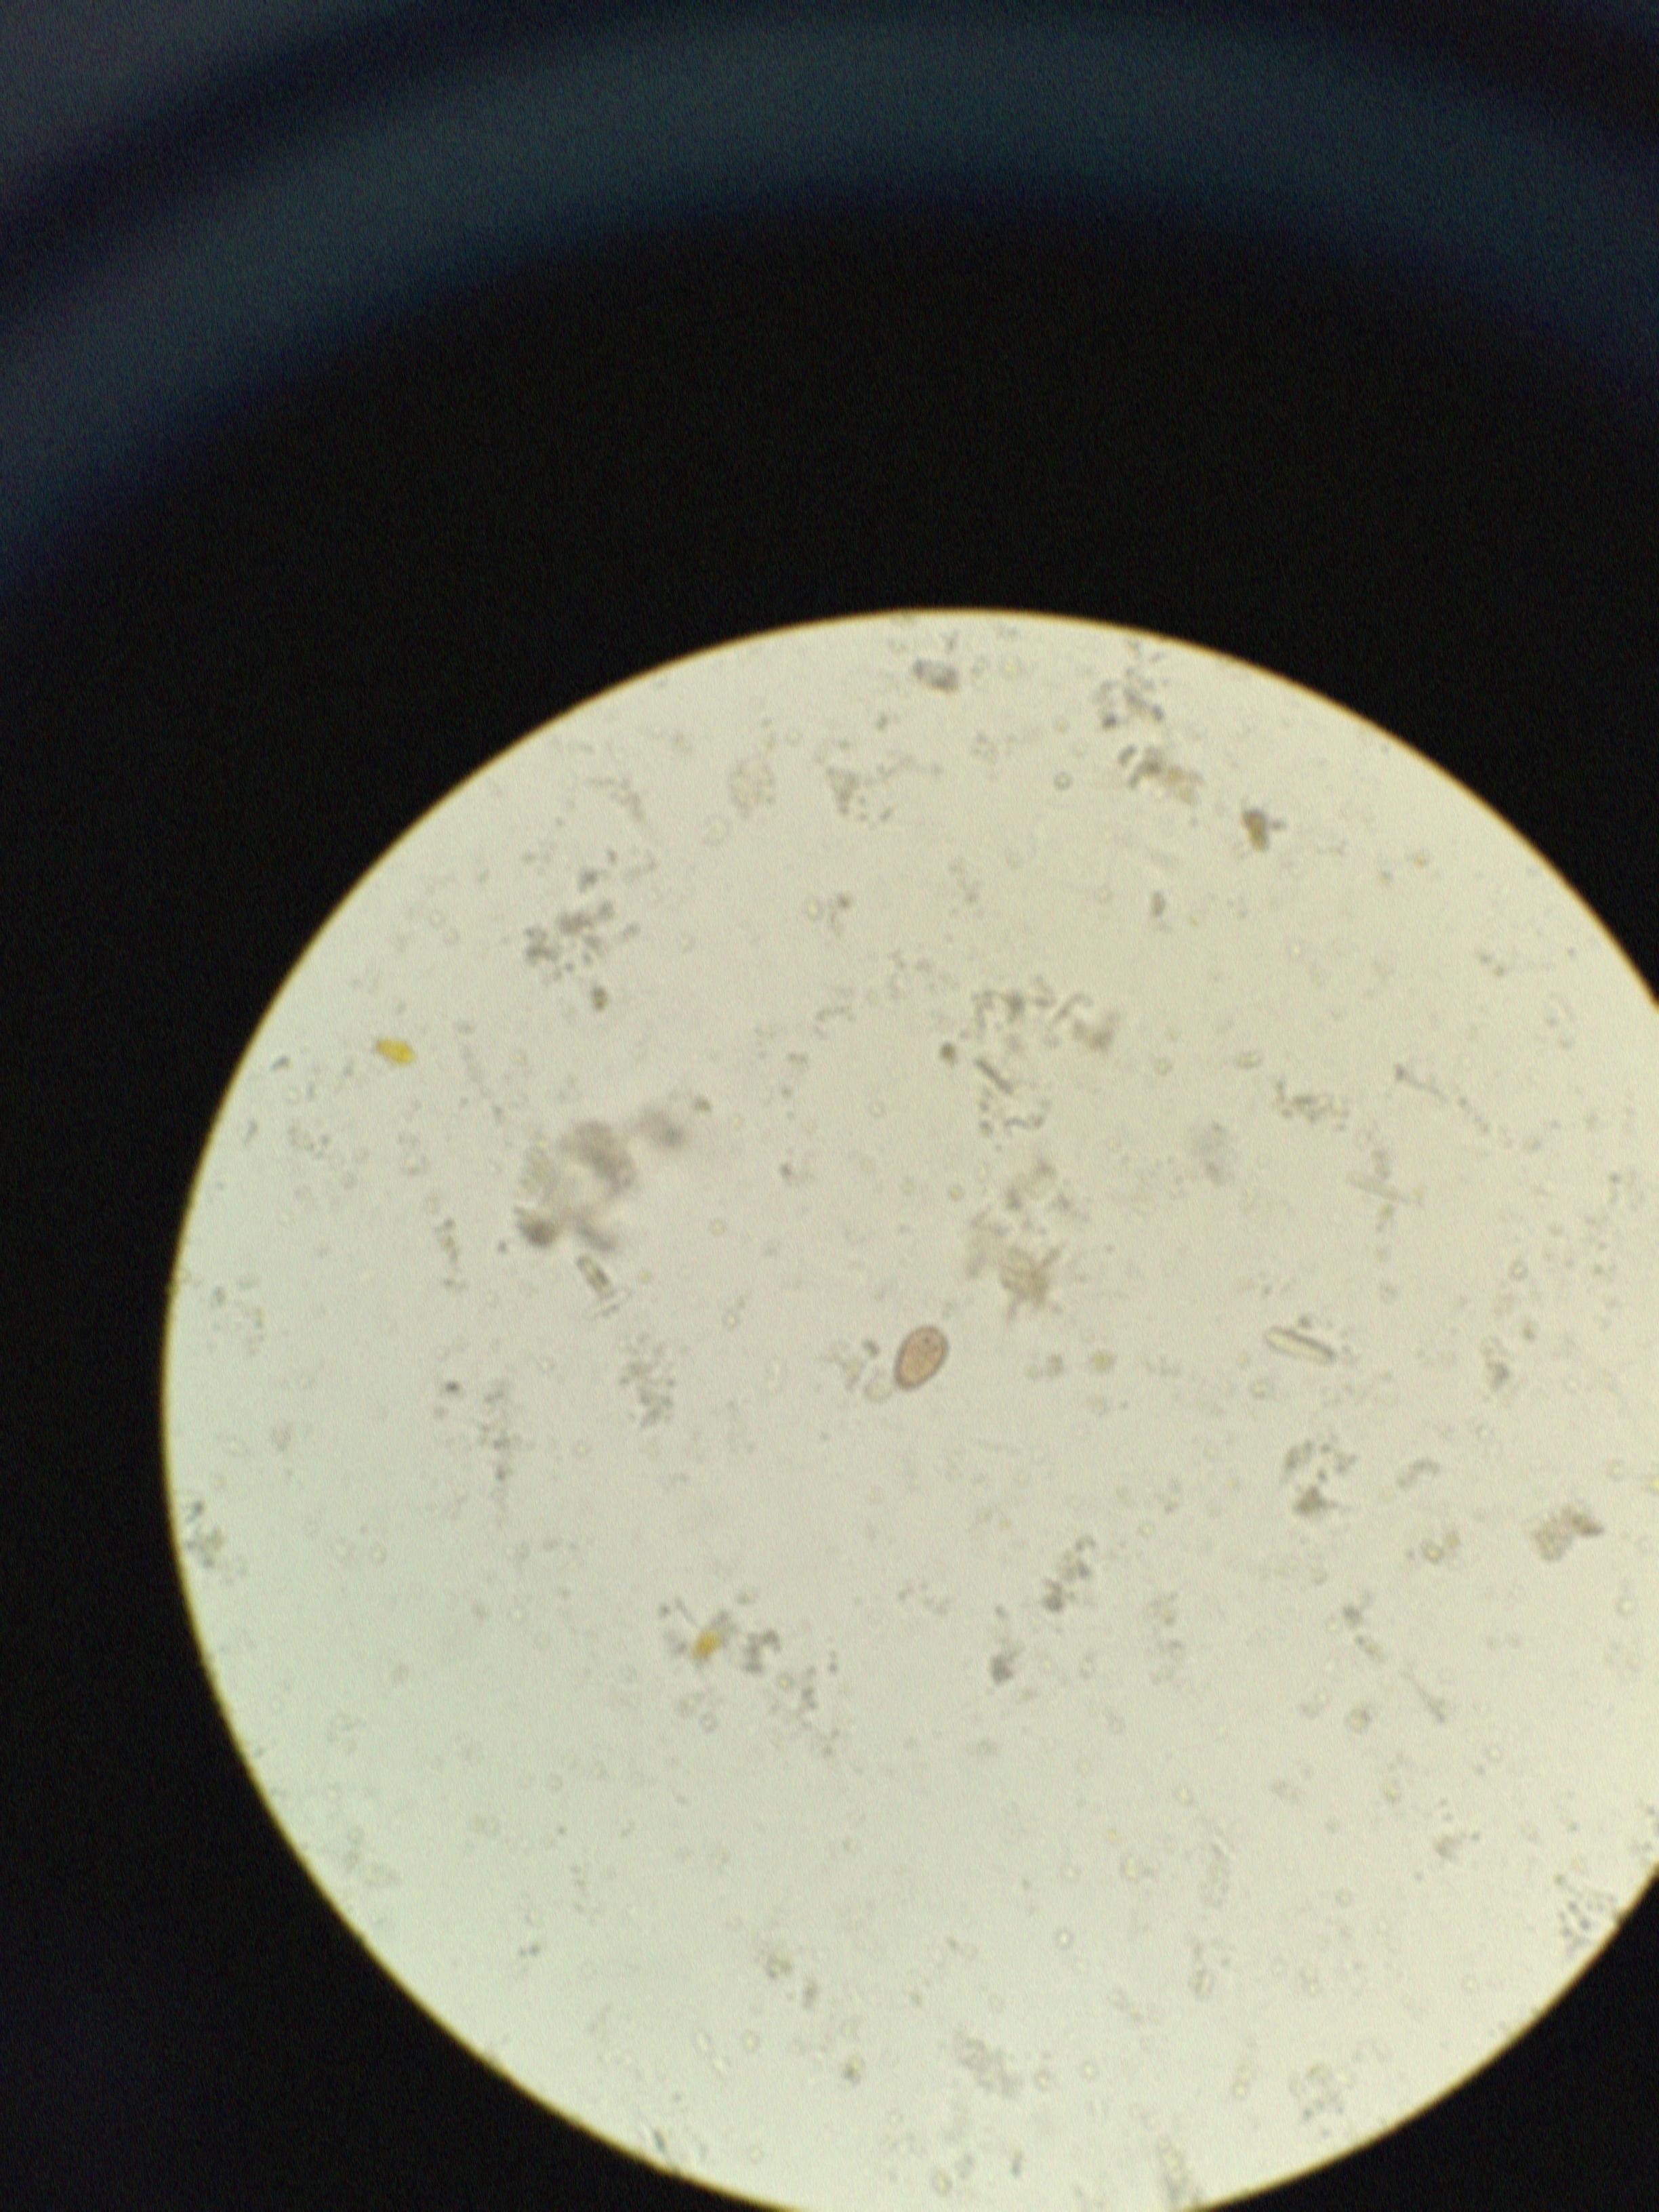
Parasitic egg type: Opisthorchis viverrine